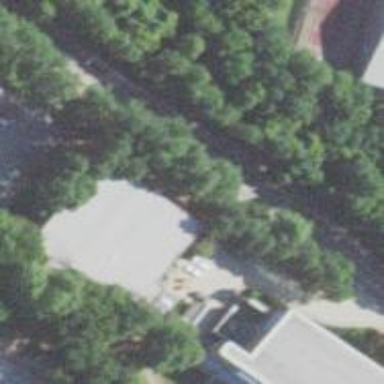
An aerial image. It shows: Commercial university building.